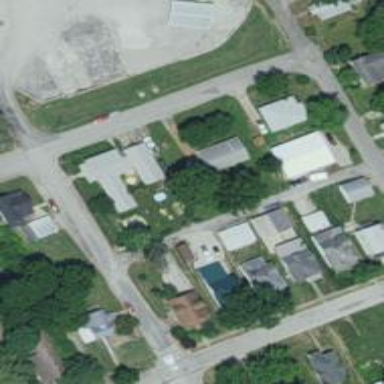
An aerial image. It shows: Alleyway designated as service road.